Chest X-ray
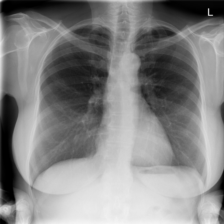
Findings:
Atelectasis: negative
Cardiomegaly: negative
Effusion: negative
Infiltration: negative
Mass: negative
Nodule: negative
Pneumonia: negative
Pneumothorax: negative
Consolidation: negative
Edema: negative
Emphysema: negative
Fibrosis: negative
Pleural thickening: positive
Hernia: negative